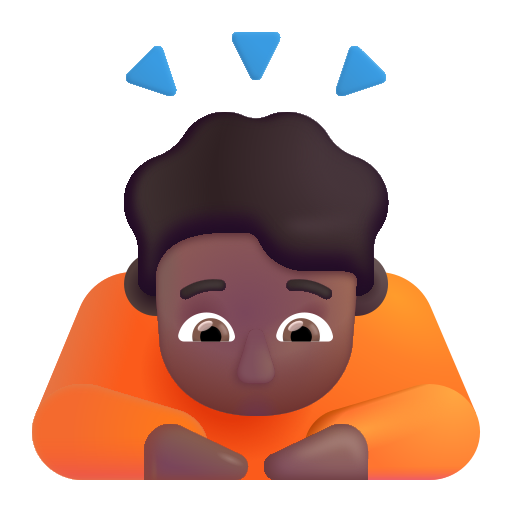
person bowing color  dark